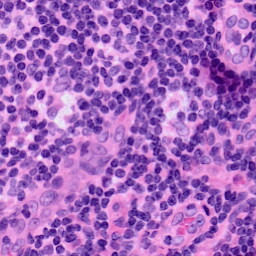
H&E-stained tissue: LymphNode